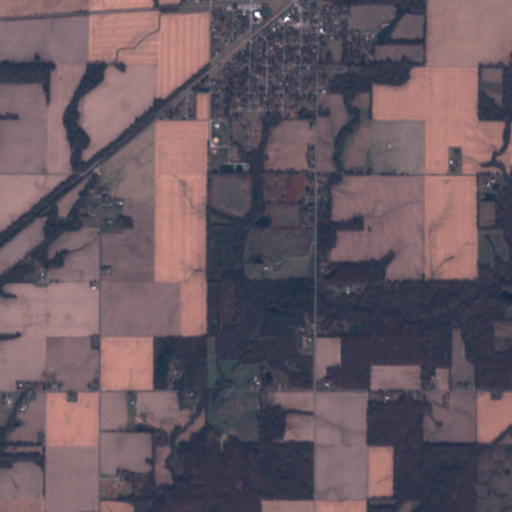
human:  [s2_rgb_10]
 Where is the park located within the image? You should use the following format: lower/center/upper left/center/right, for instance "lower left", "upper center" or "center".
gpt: The park is located in the upper center of the image.
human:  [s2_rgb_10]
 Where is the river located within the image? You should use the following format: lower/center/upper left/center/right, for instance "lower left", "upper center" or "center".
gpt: The river is located in the lower of the image.
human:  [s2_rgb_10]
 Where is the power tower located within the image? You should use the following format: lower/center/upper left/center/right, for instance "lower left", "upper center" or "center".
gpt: There is no power tower in the image.